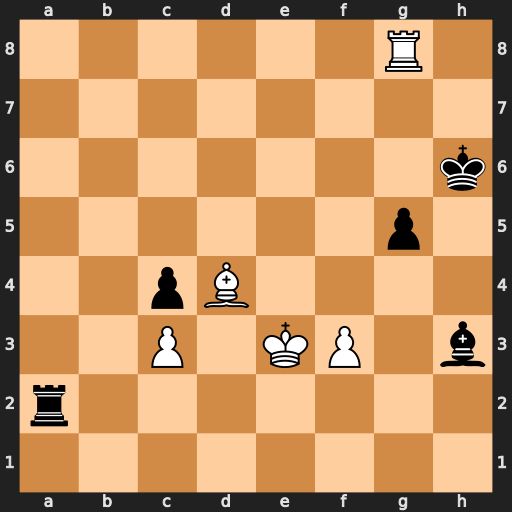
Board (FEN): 6R1/8/7k/6p1/2pB4/2P1KP1b/r7/8
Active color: w
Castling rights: -
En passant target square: -
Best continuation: Rh8+ Kg6 Rxh3